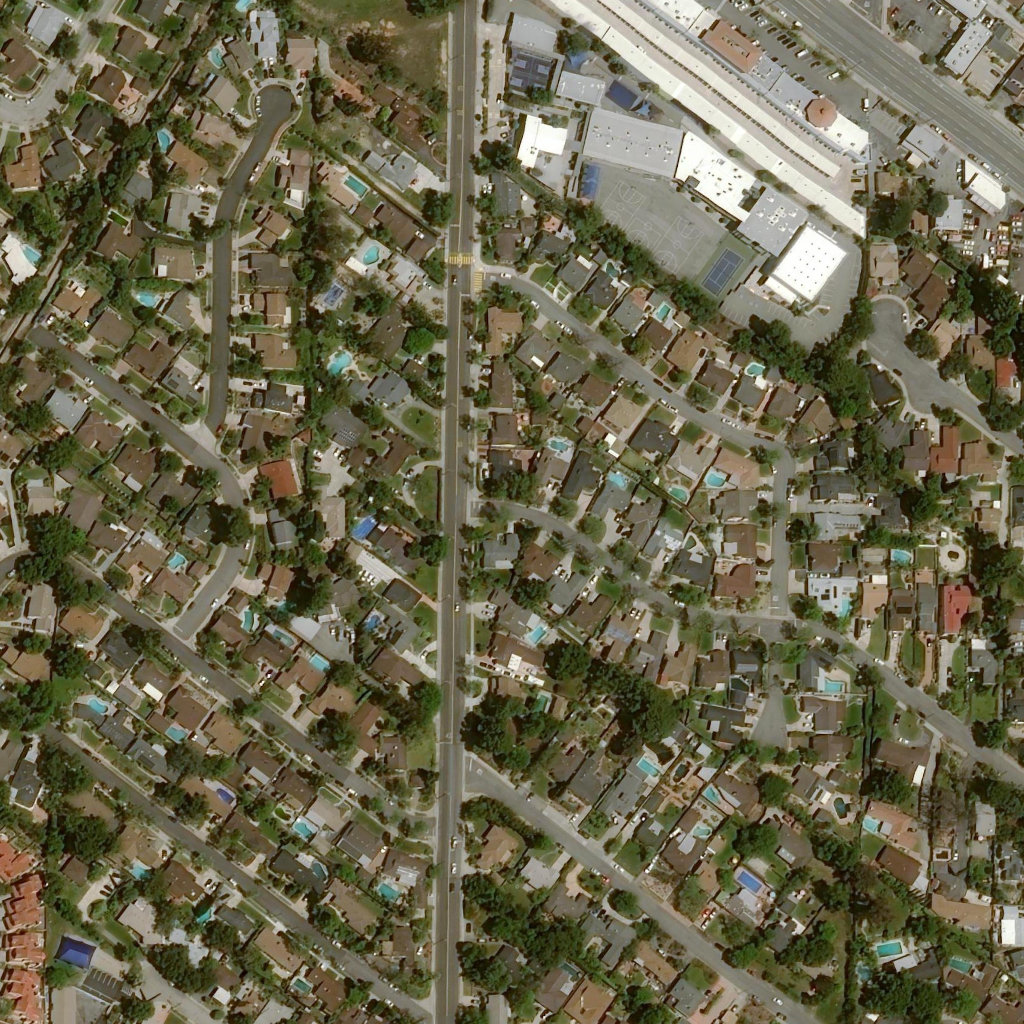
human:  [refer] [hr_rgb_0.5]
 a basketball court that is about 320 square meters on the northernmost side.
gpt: <box>[[58, 17, 62, 22, 0]]</box>